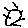
Label: sun